Aerial crown-view tile of a tropical tree (Barro Colorado Island, Panama), acquired 20250616:
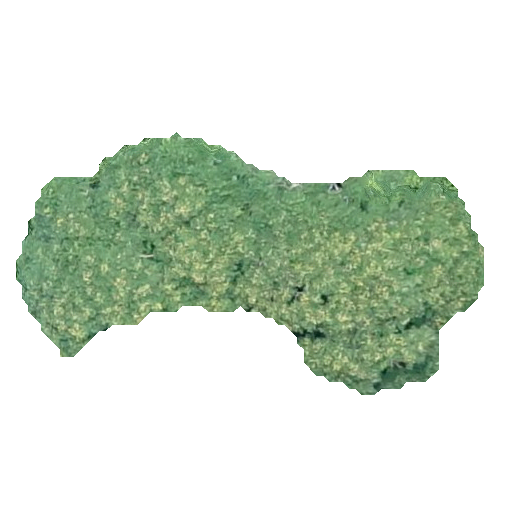
Species: Jacaranda copaia
GBIF accepted scientific name: Jacaranda copaia
Crown area: 111.763 m²